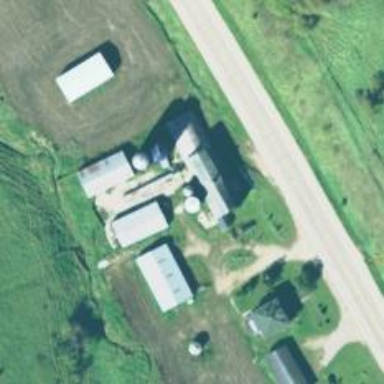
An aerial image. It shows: Silo.